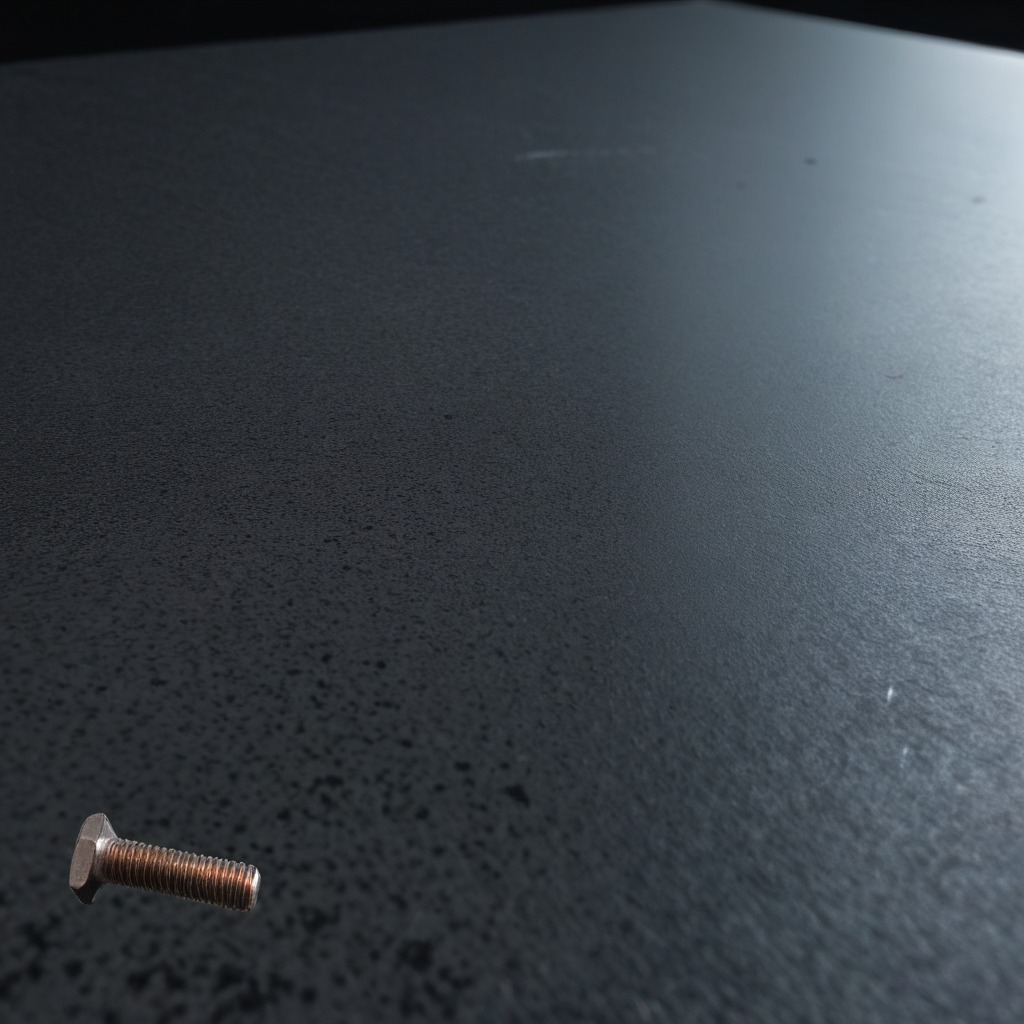
A metal screw is lying on the clean granite table inside a workshop at night dim ambient light soft shadows worn but